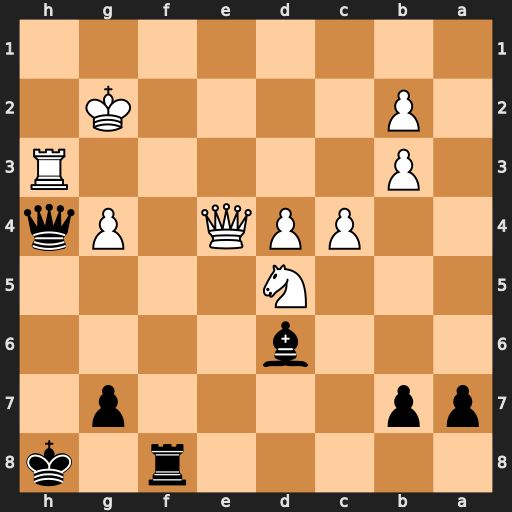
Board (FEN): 5r1k/pp4p1/3b4/3N4/2PPQ1Pq/1P5R/1P4K1/8
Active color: b
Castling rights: -
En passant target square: -
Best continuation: Rf2+ Kg1 Bh2+ Kh1 Qxh3 Qe8+ Kh7 Qh5+ Qxh5